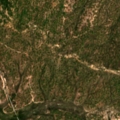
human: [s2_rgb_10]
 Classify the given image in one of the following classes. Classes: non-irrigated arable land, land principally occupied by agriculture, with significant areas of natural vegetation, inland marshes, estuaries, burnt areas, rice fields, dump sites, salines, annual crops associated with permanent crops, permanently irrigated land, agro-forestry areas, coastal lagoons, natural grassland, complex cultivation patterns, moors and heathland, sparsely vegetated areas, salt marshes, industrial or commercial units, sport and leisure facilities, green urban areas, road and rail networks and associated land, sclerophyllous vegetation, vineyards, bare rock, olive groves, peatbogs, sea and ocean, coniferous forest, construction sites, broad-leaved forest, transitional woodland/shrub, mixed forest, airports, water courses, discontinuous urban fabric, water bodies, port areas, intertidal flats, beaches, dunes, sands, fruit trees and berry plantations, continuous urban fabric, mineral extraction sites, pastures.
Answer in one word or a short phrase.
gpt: pastures, agro-forestry areas, broad-leaved forest